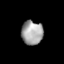
Tissue: lung
Cell type: T cells
Senescence score: 0.2403
Nuclear area (px): 508
Mean DAPI intensity: 161.382